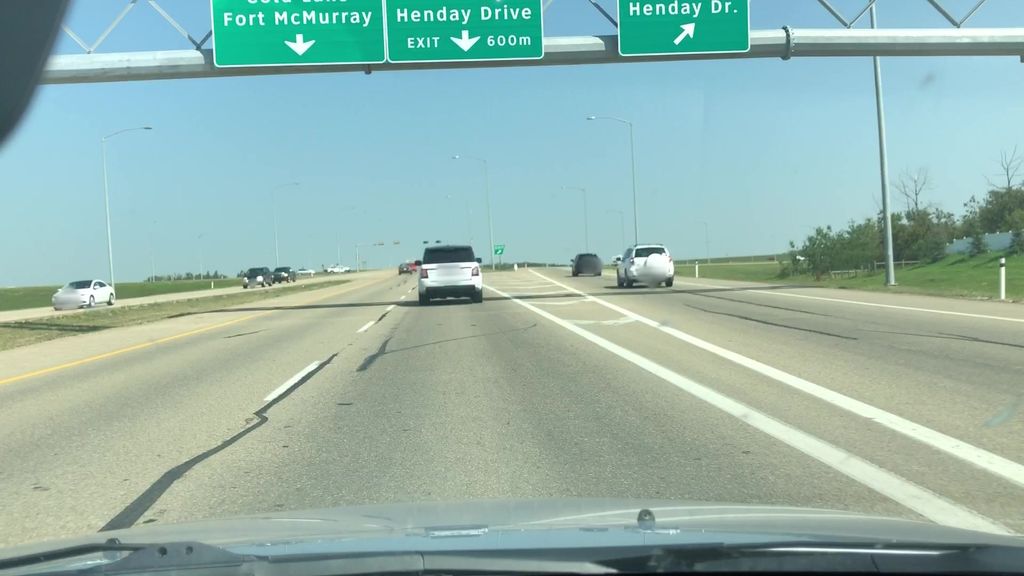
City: edmonton